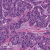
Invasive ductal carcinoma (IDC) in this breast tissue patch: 1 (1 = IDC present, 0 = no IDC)